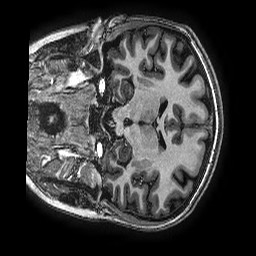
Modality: T1w
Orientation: coronal
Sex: female
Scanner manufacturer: ge
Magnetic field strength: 3 T
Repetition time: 0.00766 s
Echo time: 0.003476 s